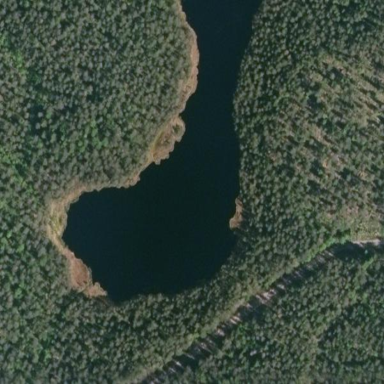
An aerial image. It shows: Beautiful lake surrounded by nature.